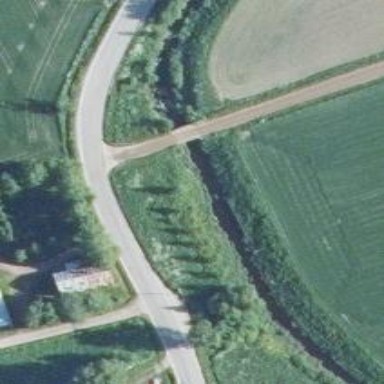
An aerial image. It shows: Unclassified road on bridge.